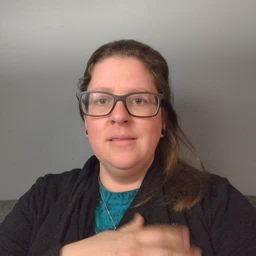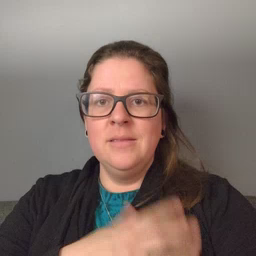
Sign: wolf